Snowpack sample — Rabbit Ears Pass, Jackson County, Colorado, USA (12/17/25, 1:08 PM MST)
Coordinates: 40.387, -106.625
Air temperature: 34 °F
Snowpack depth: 46 cm
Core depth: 20 cm
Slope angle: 6°, slope face: 165°
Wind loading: medium
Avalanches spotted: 0
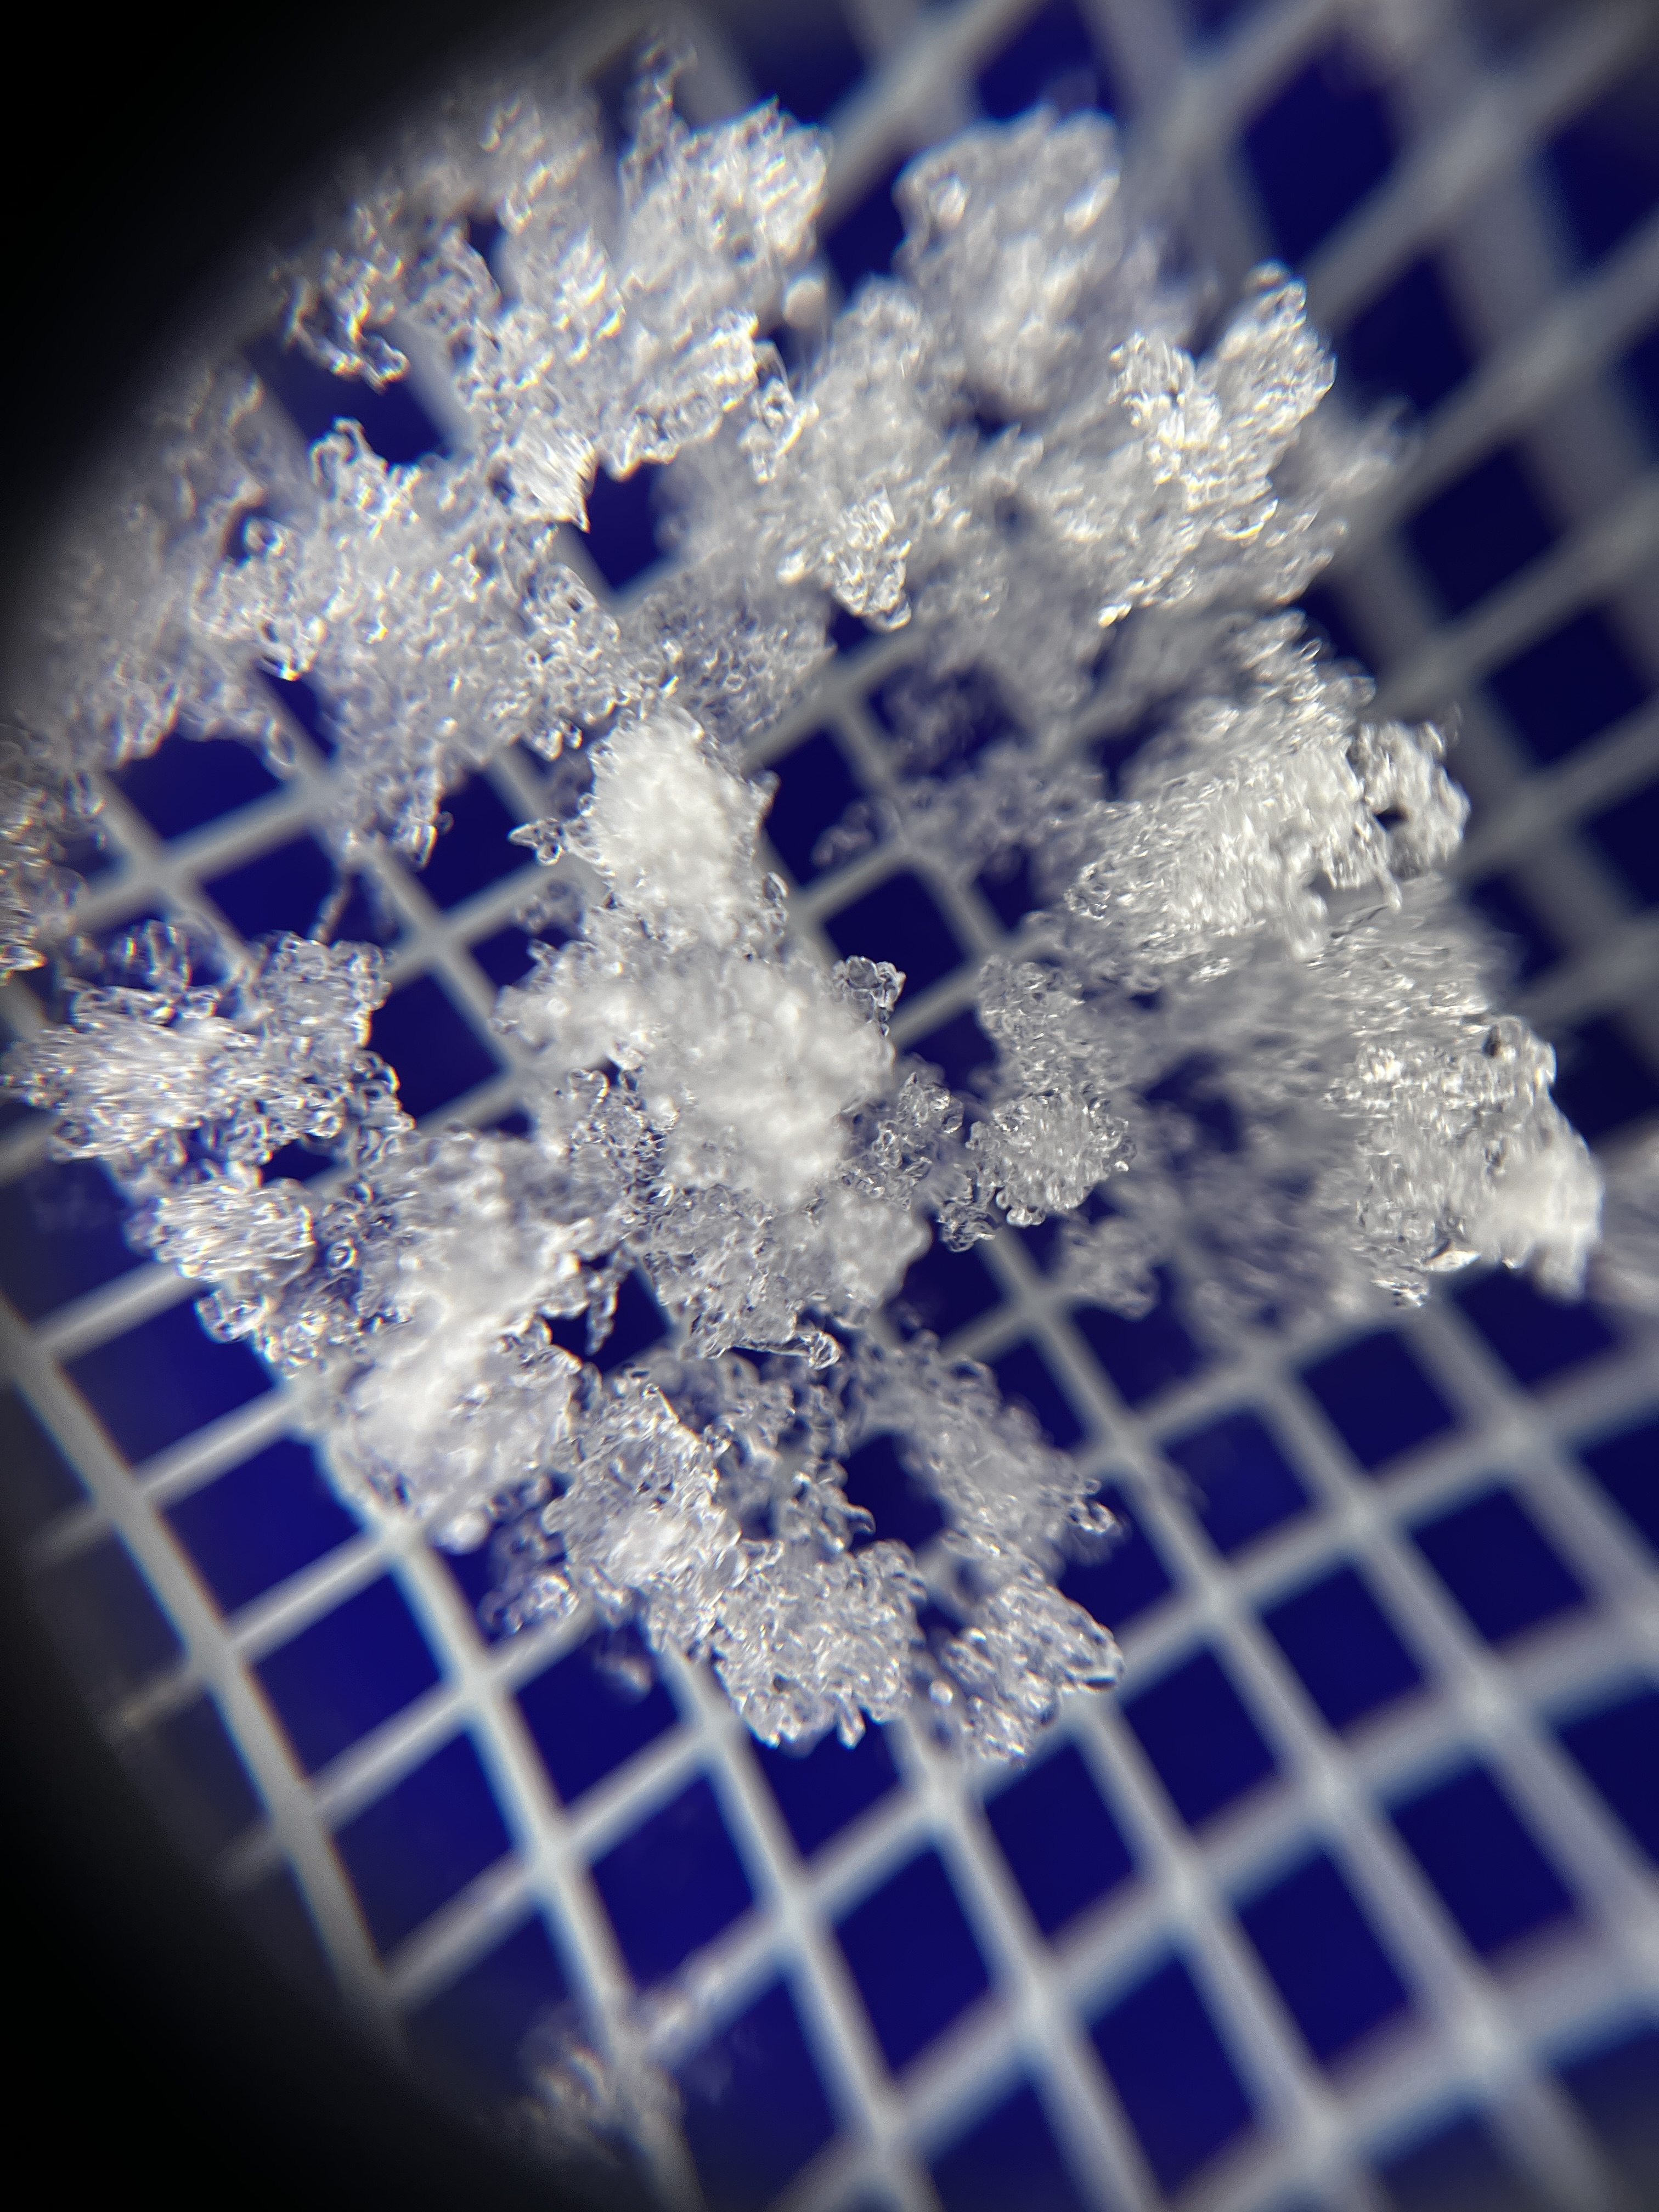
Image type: magnified_profile
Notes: No avalanches spotted nearby, although collected in a meadowy area with minimal risk on this face of the pass.